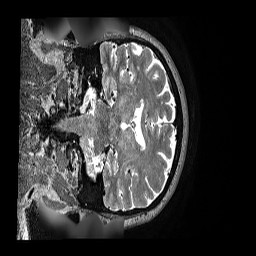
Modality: T2w
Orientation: coronal
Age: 71
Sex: male